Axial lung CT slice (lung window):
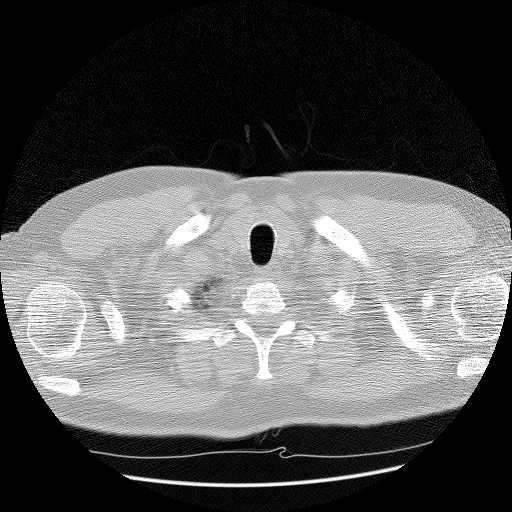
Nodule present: no